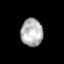
Tissue: skin
Cell type: Epithelial cells
Senescence score: 0.7428
Nuclear area (px): 591
Mean DAPI intensity: 178.951